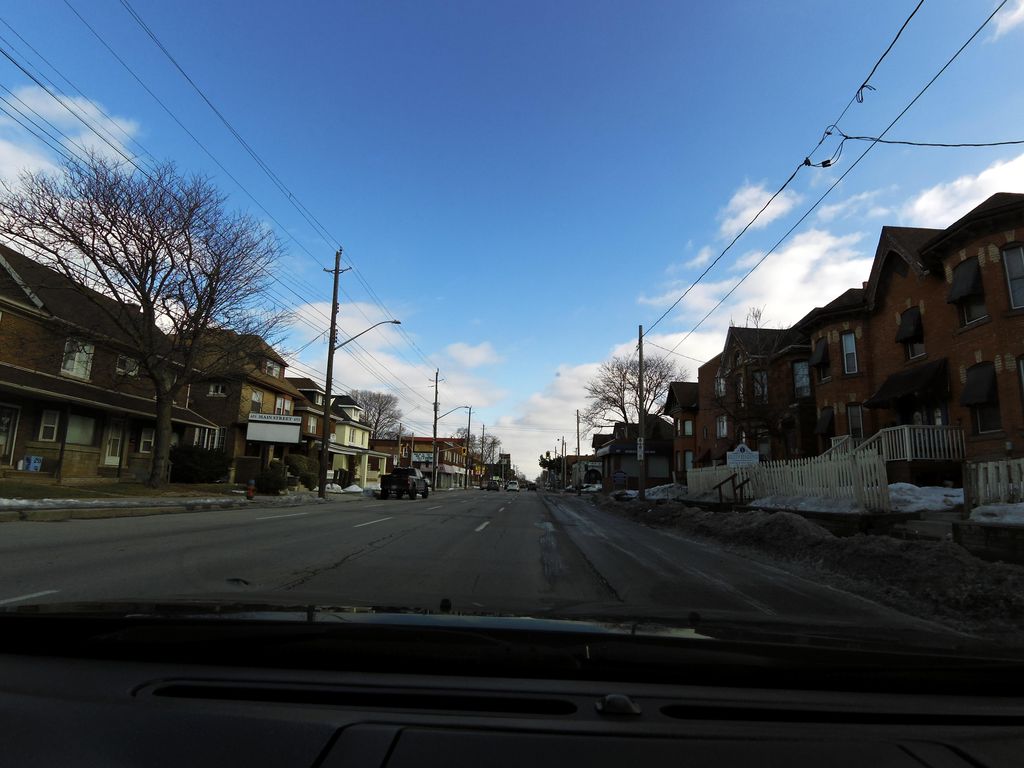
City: hamilton